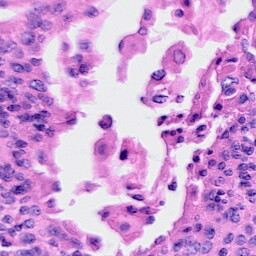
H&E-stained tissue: Cervix